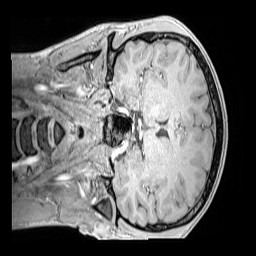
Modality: MP2RAGE
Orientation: coronal
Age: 13
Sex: male
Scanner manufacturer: siemens
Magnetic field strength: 3 T
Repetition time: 4 s
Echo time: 0.00299 s